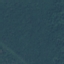
Land use / land cover: Forest